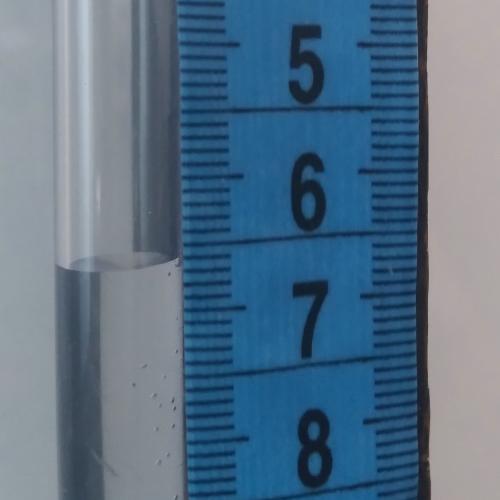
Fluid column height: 6.6 cm